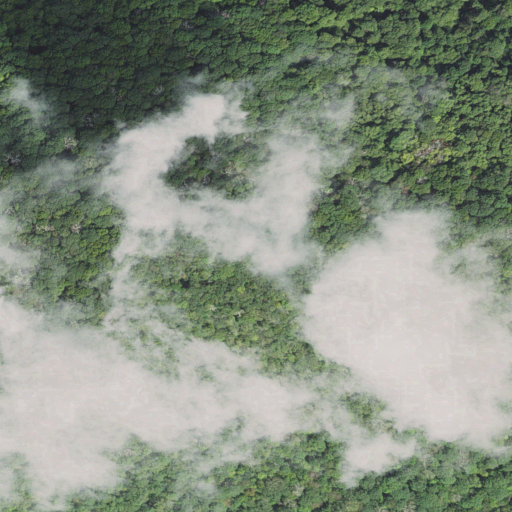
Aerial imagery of ridge(s) in North Carolina named Big Fork Ridge containing deciduous forest and mixed forest